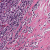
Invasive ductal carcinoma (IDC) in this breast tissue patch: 1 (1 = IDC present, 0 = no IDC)